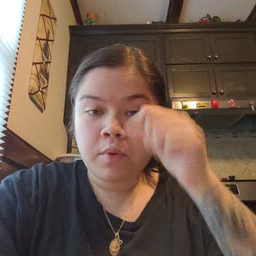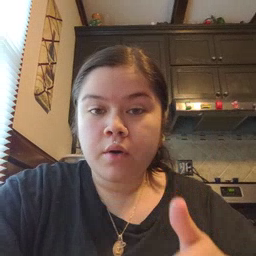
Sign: brother